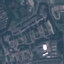
Land use / land cover: Residential